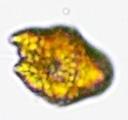
Label: Akashiwo